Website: ulta-beauty
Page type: delivery-shipping
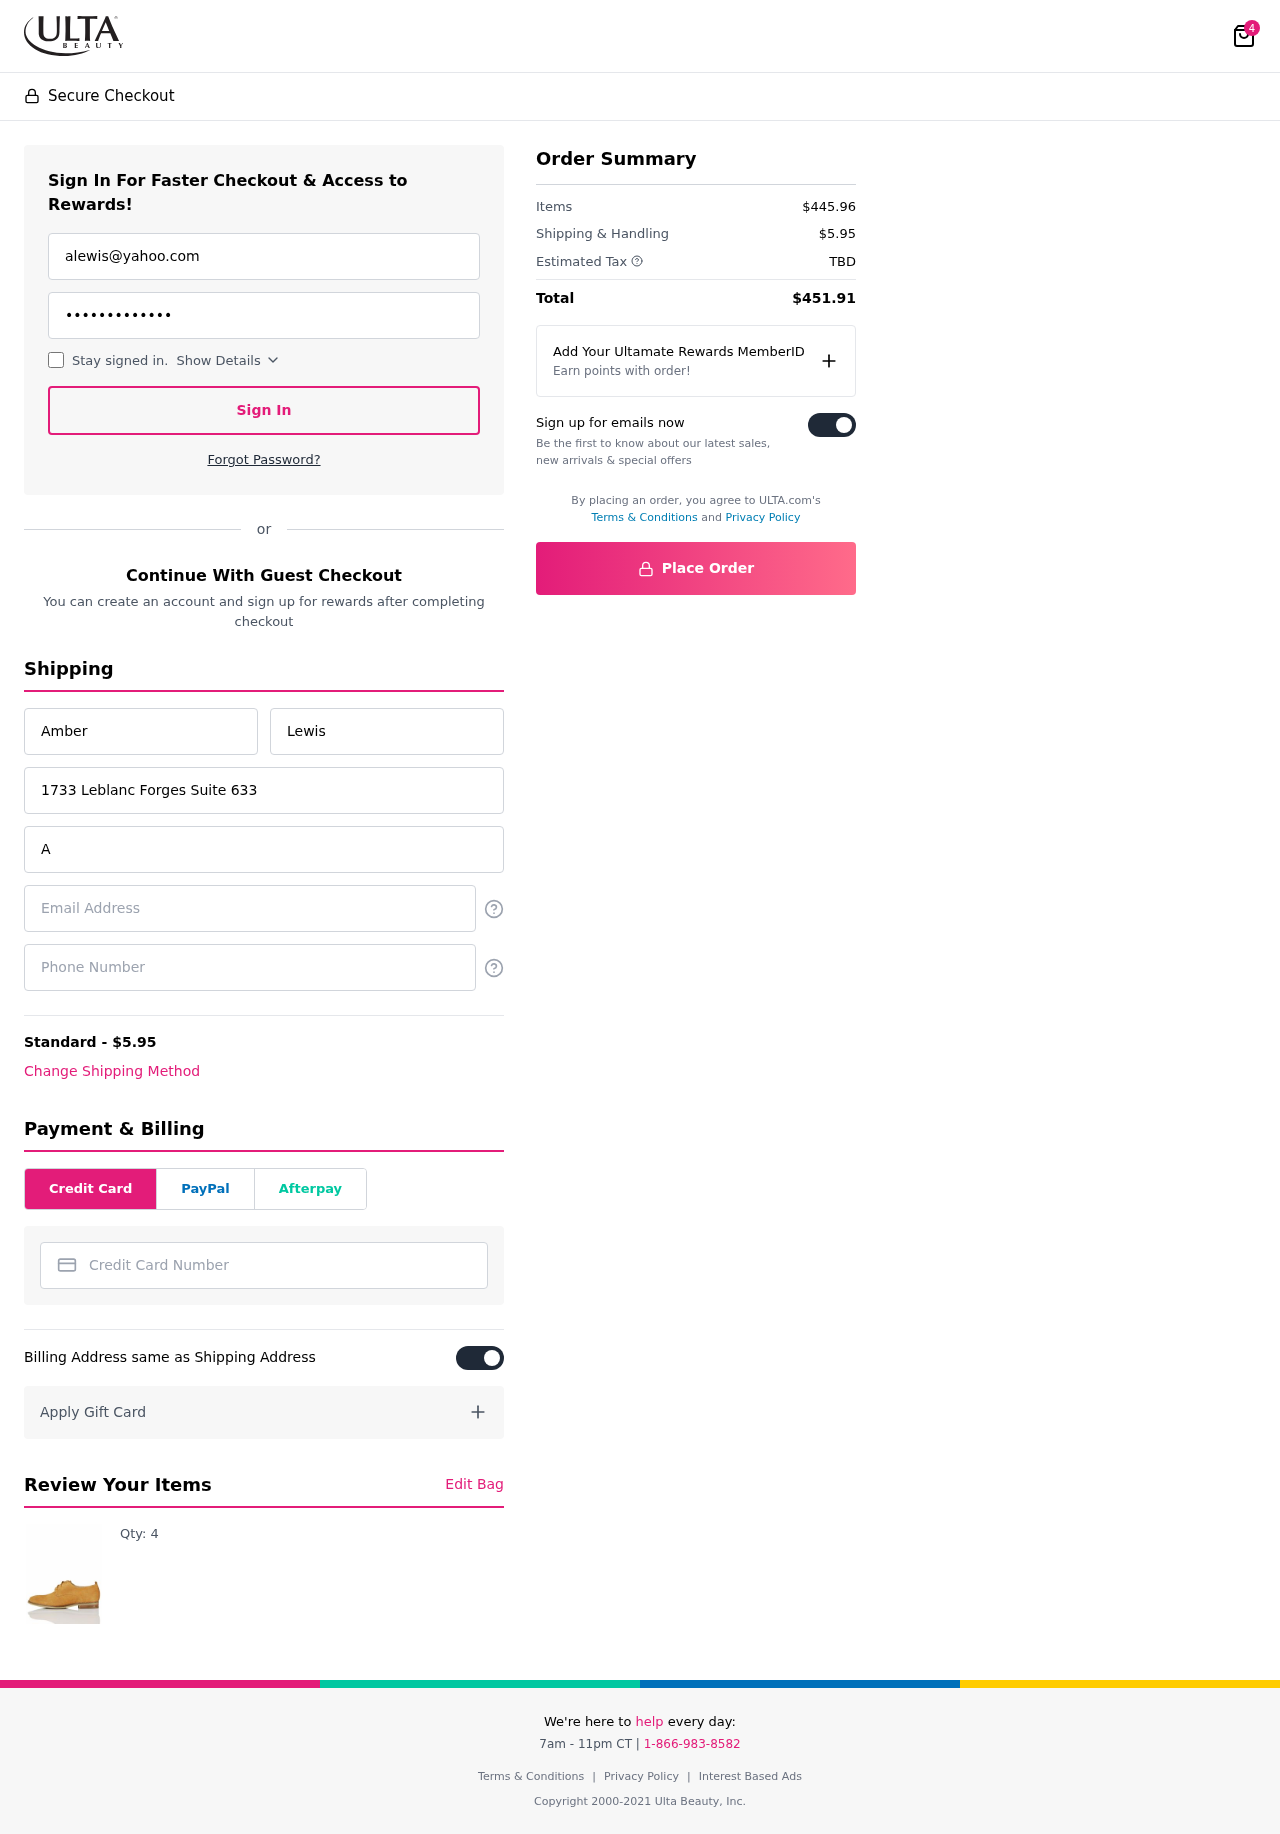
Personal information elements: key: PII_CARD_NUMBER
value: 4390 6367 7167 6666
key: PII_EMAIL
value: alewis@yahoo.com
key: PII_EMAIL2
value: alewis@yahoo.com
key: PII_FIRSTNAME
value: Amber
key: PII_LASTNAME
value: Lewis
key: PII_PHONE
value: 9859144027
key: PII_STREET
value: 1733 Leblanc Forges Suite 633
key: PII_STREET2
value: Apt. 773
Product elements: key: PRODUCT1_QUANTITY
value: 4
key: PRODUCT1
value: Qty: 4
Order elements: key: ORDER_NUM_ITEMS
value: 4
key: ORDER_SHIPPING_COST
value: $5.95
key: ORDER_SUBTOTAL
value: $445.96
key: ORDER_TAX
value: TBD
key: ORDER_TOTAL
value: $451.91